Question: I have never seen this issue before, its very strange. Just wondering if anyone else has come across this too.

I have added a sprite to my game, its supposed to be the top left corner of a box to put text on to. I want to make it scalable without loosing anything so i have it broken up into sections. In the image above the one on top is the image itself, and then the one on the bottom is the image when its being drawn in the iPhone simulator.
Any idea why the last column of pixels on the right are altered? I have not scaled the image at all.
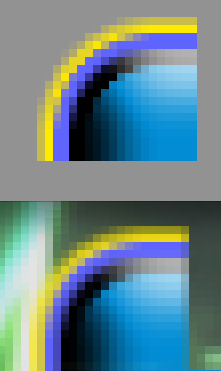
Answer: Ok I actually figured it out this time. Cocos2D adds a bit of antialiasing to CCTextures. To stop it from doing this you need to call this:
[[mySprite texture] setAliasTexParameters];
to turn it back on you call this:
[[mySprite texture] setAntiAliasTexParameters];